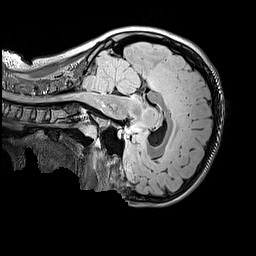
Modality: FLAIR
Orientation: sagittal
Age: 12
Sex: male
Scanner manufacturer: siemens
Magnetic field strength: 3 T
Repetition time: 5 s
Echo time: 0.388 s